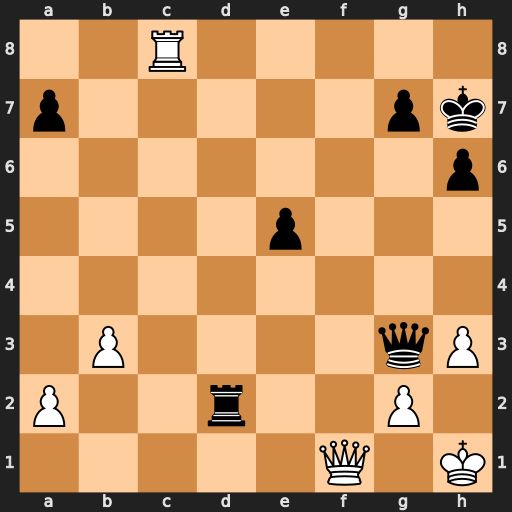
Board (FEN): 2R5/p5pk/7p/4p3/8/1P4qP/P2r2P1/5Q1K
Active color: w
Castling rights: -
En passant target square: -
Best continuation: Qf5+ Qg6 Rh8+ Kxh8 Qxg6